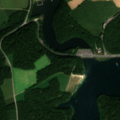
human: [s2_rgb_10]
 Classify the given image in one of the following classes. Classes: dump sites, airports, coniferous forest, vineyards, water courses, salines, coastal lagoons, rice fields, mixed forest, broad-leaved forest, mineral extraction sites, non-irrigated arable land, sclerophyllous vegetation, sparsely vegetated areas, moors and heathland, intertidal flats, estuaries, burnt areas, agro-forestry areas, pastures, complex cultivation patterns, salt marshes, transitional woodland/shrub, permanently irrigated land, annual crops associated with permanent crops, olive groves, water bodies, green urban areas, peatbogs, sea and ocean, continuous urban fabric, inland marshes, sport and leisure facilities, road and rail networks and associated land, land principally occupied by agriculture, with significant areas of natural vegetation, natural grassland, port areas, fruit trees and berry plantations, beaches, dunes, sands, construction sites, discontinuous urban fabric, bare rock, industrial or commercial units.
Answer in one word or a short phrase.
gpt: non-irrigated arable land, pastures, complex cultivation patterns, broad-leaved forest, water bodies